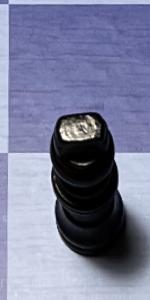
Label: King_Black